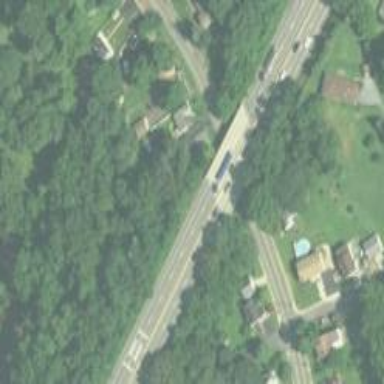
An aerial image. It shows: Bridge for trunk highway with expressway access.